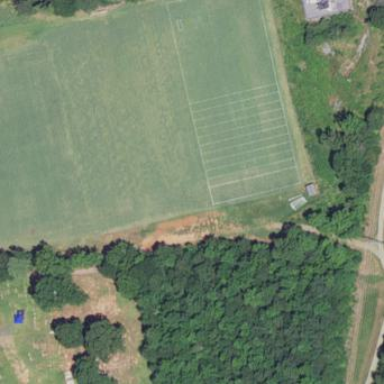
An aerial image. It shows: Recreation ground.